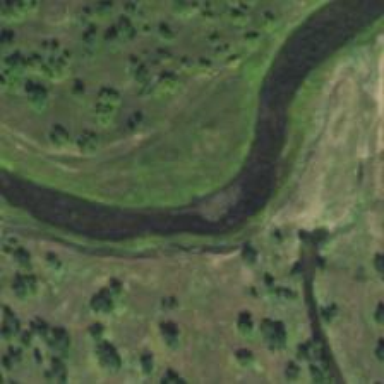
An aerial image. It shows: Oxbow river.